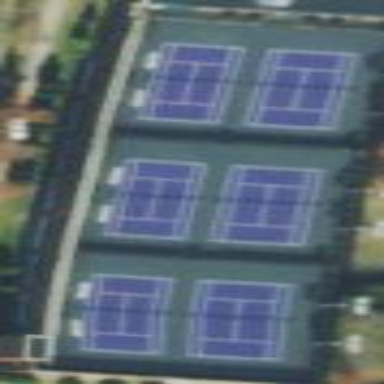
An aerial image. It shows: Tennis court in leisure pitch.